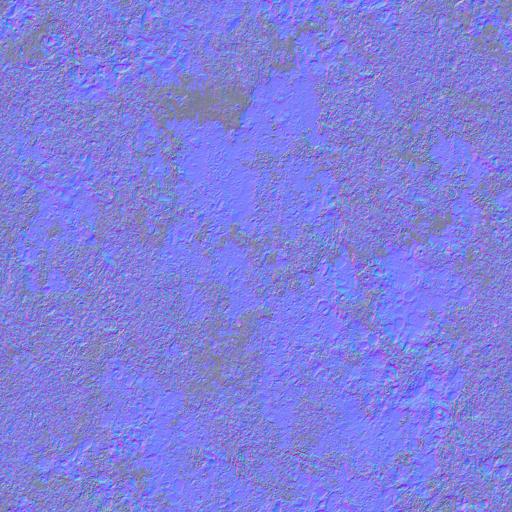
concrete light moss mossy